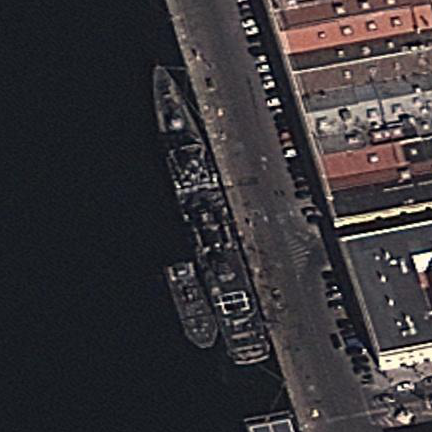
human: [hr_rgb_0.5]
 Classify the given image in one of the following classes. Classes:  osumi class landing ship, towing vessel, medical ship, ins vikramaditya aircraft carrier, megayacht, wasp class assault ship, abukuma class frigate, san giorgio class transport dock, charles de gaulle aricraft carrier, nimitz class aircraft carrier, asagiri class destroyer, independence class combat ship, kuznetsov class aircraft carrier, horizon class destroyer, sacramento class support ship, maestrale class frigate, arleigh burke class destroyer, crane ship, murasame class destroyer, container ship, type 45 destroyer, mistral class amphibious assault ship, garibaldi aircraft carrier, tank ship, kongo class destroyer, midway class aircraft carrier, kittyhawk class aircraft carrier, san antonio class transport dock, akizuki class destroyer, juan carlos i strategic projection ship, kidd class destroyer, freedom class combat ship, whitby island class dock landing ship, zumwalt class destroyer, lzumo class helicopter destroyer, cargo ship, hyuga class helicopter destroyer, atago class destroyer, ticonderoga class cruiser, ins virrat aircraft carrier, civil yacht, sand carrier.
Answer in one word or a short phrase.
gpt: Ticonderoga class cruiser